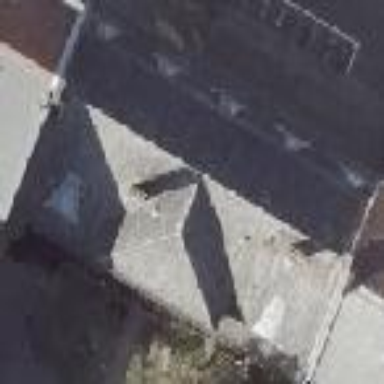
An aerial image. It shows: School building with gabled roof.